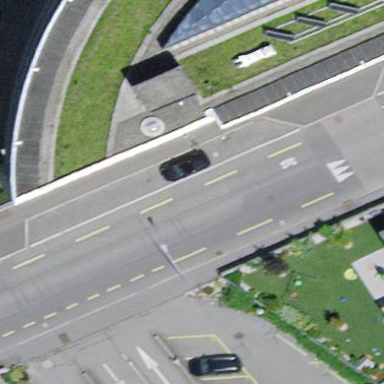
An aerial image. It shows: Parking available on the street side with parallel orientation.